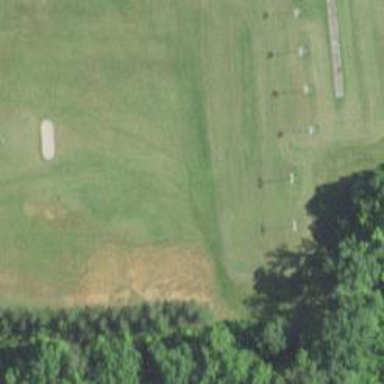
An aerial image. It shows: Grass area designated as golf tee.